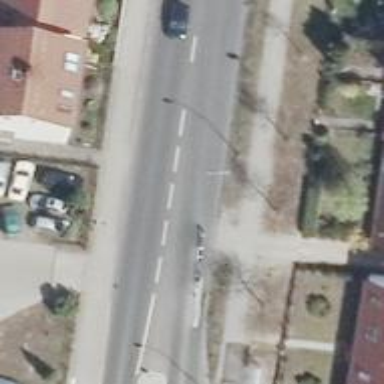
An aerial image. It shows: Primary highway with asphalt surface. There is cycle track on the left side.